Question: I've written a small tiling game engine with OpenGL and C, and I can't seem to figure out what the problem is. My main loop looks like this:
'''
void main_game_loop()
{
(poll for events and respond to them)
glClear(GL_COLOR_BUFFER_BIT);
glPushMatrix();
draw_block(WALL, 10, 10);
}
'''
draw_block:
'''
void draw_block(block b, int x, int y)
{
(load b's texture from a hash and store it in GLuint tex)
glPushMatrix();
glTranslatef(x, y, 0);
glBindTexture(GL_TEXTURE_2D, tex);
glBegin(GL_QUADS);
//BLOCK_DIM is 32, the width and height of the texture
glTexCoord2i(0, 0); glVertex3f(0, 0, 0);
glTexCoord2i(1, 0); glVertex3f(BLOCK_DIM, 0, 0);
glTexCoord2i(1, 1); glVertex3f(BLOCK_DIM, BLOCK_DIM, 0);
glTexCoord2i(0, 1); glVertex3f(0, BLOCK_DIM, 0);
glEnd();
glPopMatrix;
}
'''
initialization function: (called before main_game_loop)
'''
void init_gl()
{
glViewport(0, 0, SCREEN_WIDTH, SCREEN_HEIGHT);
glMatrixMode(GL_PROJECTION);
glLoadIdentity();
gluOrtho2D(0, SCREEN_WIDTH, SCREEN_HEIGHT, 0);
glMatrixMode(GL_MODELVIEW);
glLoadIdentity();
glClearColor(0, 0, 0, 0);
glEnable(GL_TEXTURE_2D);
glEnable(GL_BLEND);
glDisable(GL_DEPTH_TEST);
glBlendFunc(GL_SRC_ALPHA, GL_ONE_MINUS_SRC_ALPHA);
}
'''
When run, this displays a black screen. However, if I remove the glViewport call, it seemingly displays the texture, but huge and in the corner of the window. Screenshot:

The texture IS being drawn correctly, because if I scale out by a huge factor, I can see the entire image. The y-axis also seems to be flipped from what I used in the gluOrtho2D call (discovered by making events add or subtract from x/y coordinates of the image, subtracting from the y coordinate causes the image to move downward). I'm starting to get frustrated, because this is the simplest possible example I can think of. I'm using SDL, and am passing SDL_OPENGL to SDL_SetVideoMode. What is going on here?
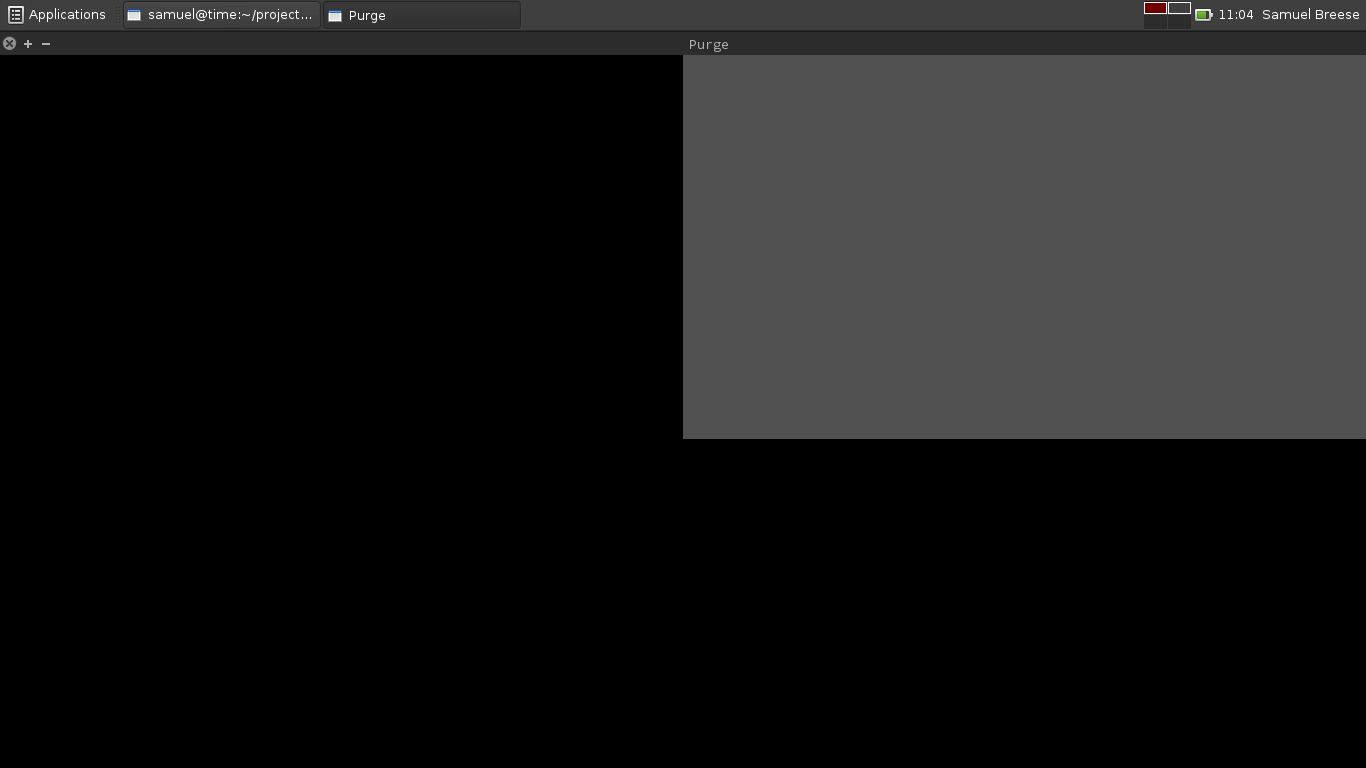
Answer: Looks like a problem with 'glViewport', but just to be sure, did you try clearing the color buffer to purple?
I've always thought of 'glViewport' as a video/windowing function, not actually part of OpenGL itself, because it is the intermediate between the window manager and the OpenGL subsystem, and it uses window coordinates. As such, you should probably look at it along with the other SDL video calls. I suggest updating the question with the full code, or at least with those parts relevant to the video/window subsystem.
Or is it that you omitted to call 'glViewport' after a resize?
You should also try your code without 'SDL_FULLSCREEN' and/or with a smaller window. I usually start with a 512x512 or 640x480 window until I get the viewport and some basic controls right.